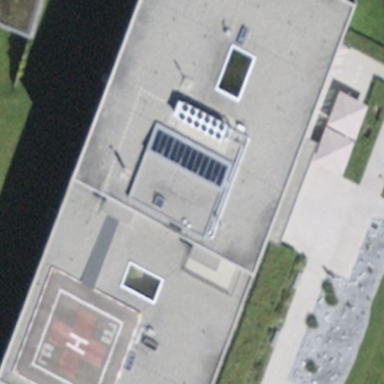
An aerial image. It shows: Hospital building.